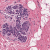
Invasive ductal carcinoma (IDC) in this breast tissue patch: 0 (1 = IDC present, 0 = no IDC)